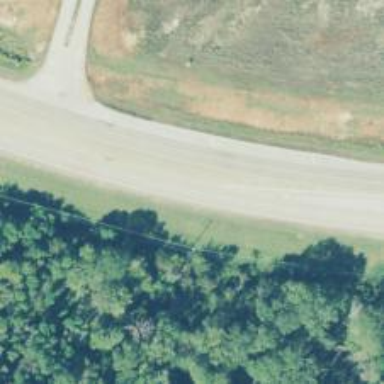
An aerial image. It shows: Primary highway.